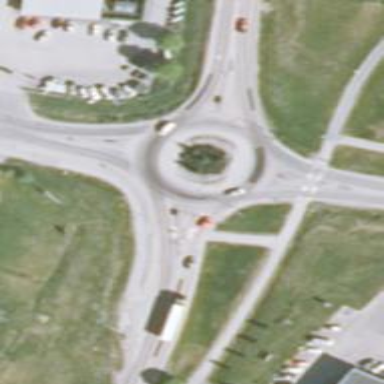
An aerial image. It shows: Roundabout at primary highway.